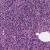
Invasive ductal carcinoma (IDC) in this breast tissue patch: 1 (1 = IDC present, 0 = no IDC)